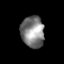
Tissue: skin
Cell type: Epithelial cells
Senescence score: 0.2359
Nuclear area (px): 714
Mean DAPI intensity: 130.039